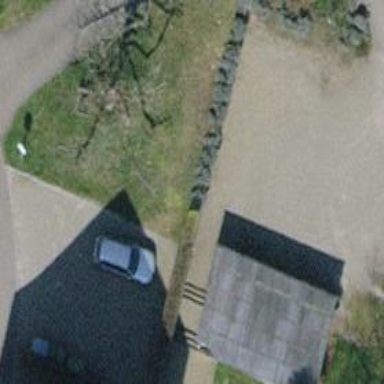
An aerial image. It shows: Hedge barrier.